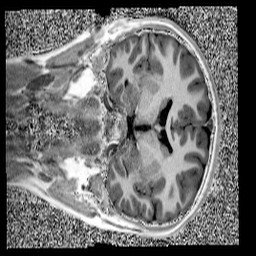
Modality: UNIT1
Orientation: coronal
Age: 11
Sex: male
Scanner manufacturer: siemens
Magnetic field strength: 3 T
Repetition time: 4 s
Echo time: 0.00303 s